Interaction volume radius: 10 \u00c5
Interaction volume height: 20 \u00c5
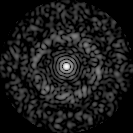
Disorder parameter: 0.8336